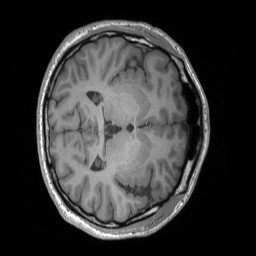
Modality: T1w
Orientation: axial
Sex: male
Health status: ill
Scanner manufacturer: siemens
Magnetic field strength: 3 T
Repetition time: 1.66 s
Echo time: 0.00254 s